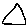
Label: triangle